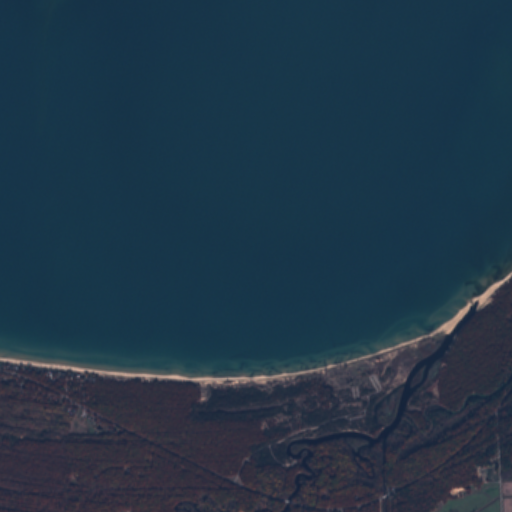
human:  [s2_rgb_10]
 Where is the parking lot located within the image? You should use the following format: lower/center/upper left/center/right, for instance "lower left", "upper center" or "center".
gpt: The parking lot is located in the lower right of the image.
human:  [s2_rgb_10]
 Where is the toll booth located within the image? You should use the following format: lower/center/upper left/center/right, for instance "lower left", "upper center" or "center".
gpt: The toll booth is located in the lower center of the image.
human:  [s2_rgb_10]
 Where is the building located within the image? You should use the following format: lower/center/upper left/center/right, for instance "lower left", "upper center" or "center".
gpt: The building is located in the lower of the image.
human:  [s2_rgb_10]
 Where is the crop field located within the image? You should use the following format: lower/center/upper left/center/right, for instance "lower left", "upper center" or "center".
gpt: There is no crop field in the image.